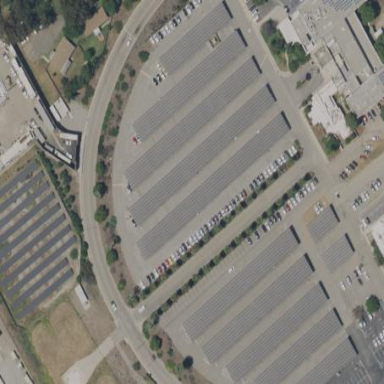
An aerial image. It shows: Solar photovoltaic panel generator on the roof of building.